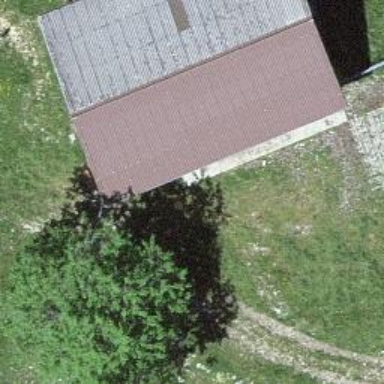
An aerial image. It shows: Cabin is depicted in the image.